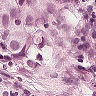
Metastatic tissue present: yes